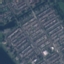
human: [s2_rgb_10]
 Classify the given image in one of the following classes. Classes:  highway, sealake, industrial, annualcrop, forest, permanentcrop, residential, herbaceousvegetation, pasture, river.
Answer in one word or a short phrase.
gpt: Residential